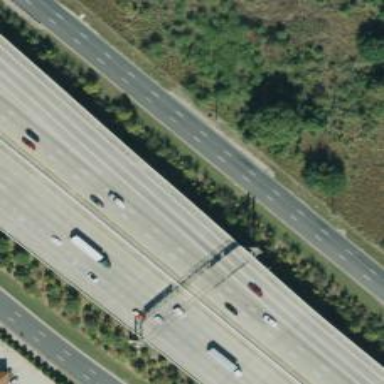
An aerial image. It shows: Viaduct bridge on motorway link.